Field crop: maize
Growth stage: 2
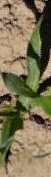
Species: maize